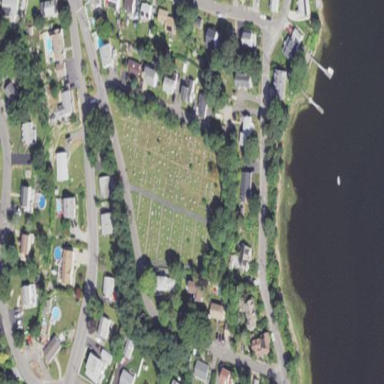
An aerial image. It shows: Graveyard used as cemetery.